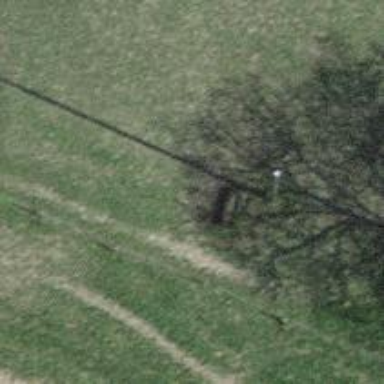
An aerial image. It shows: Power pole.